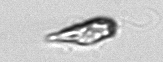
Label: Euglena